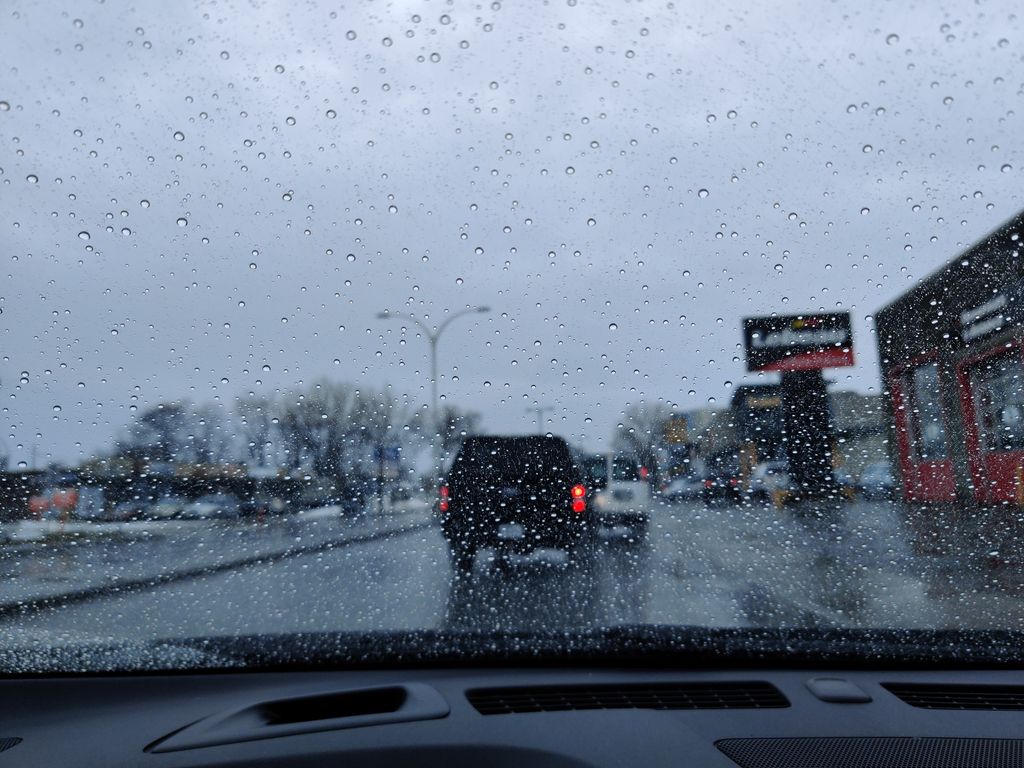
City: montreal